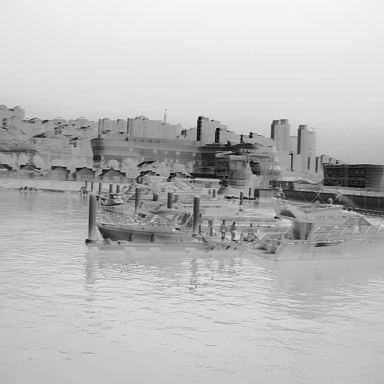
There are six canoes in the infrared image.